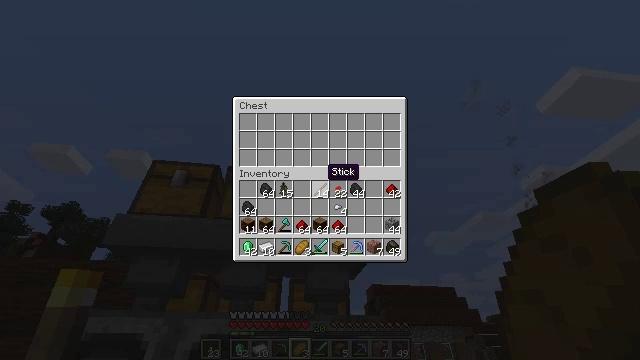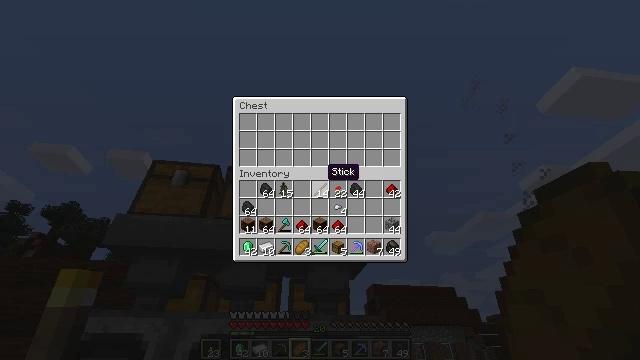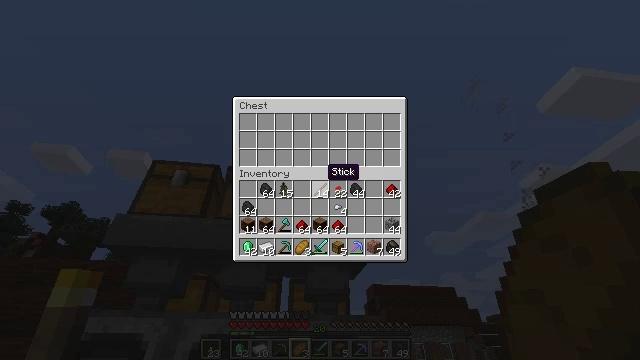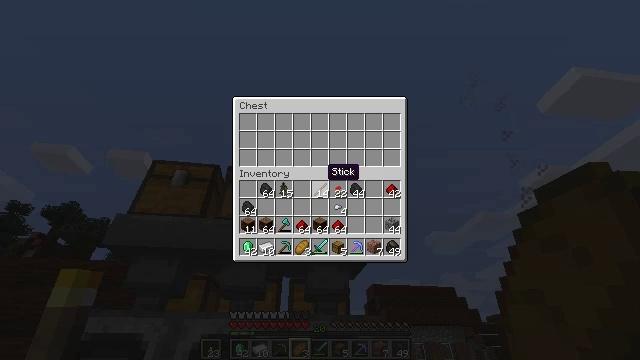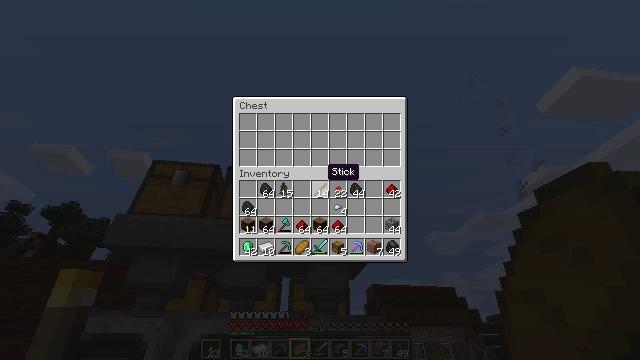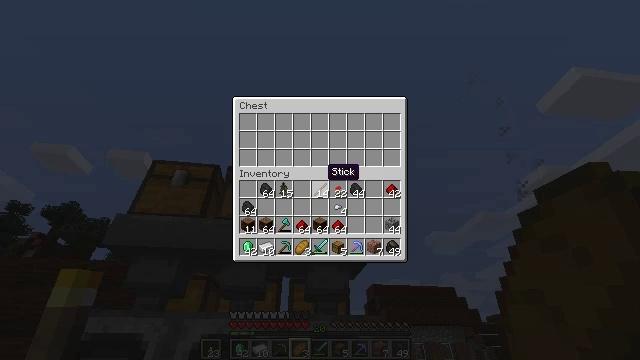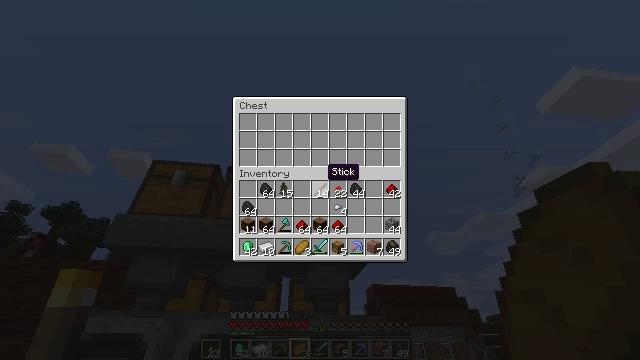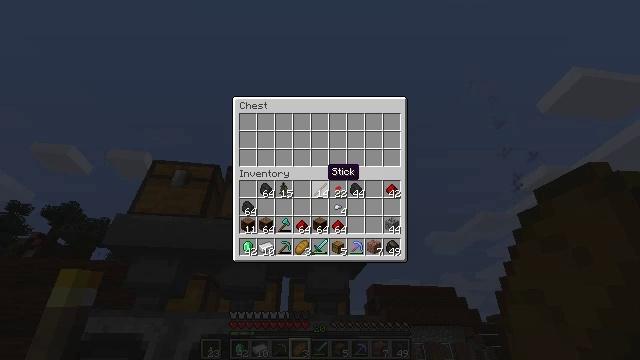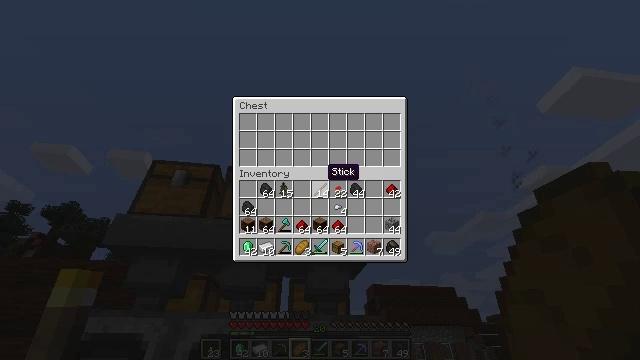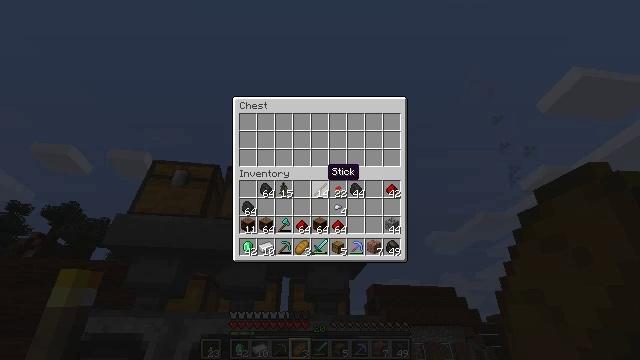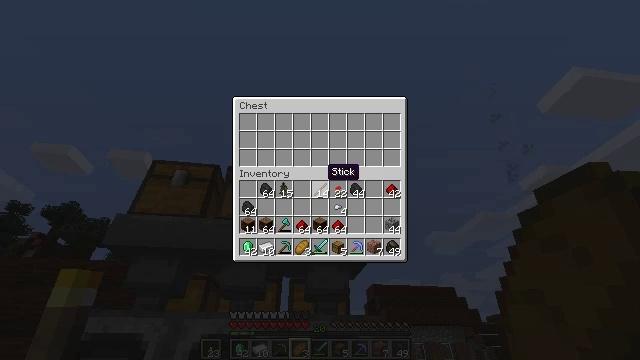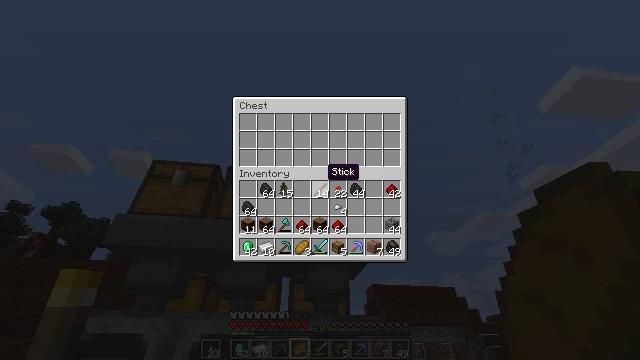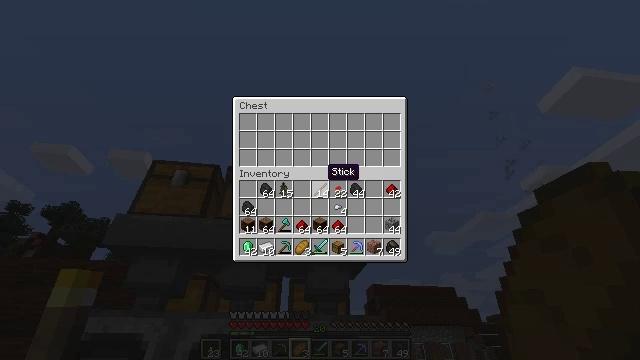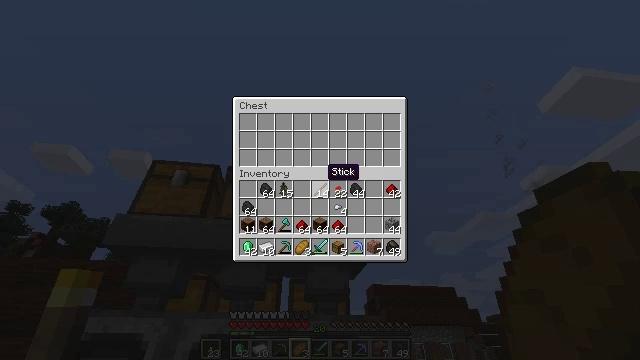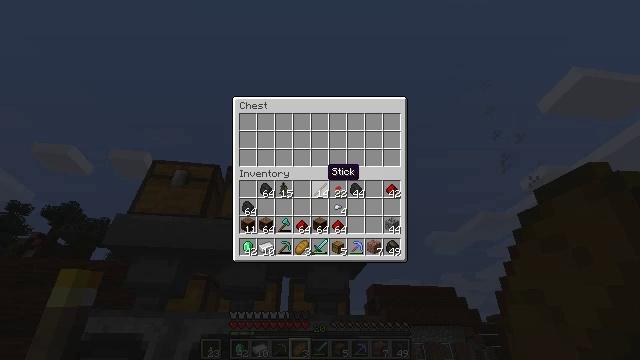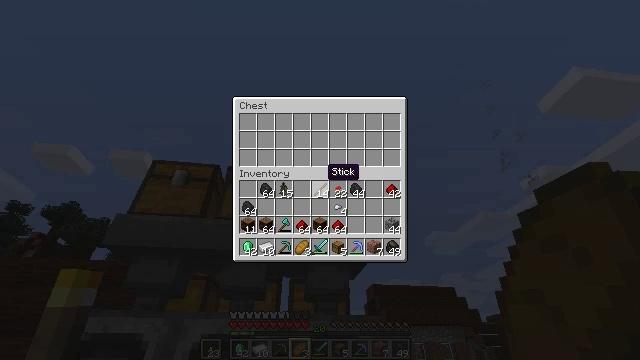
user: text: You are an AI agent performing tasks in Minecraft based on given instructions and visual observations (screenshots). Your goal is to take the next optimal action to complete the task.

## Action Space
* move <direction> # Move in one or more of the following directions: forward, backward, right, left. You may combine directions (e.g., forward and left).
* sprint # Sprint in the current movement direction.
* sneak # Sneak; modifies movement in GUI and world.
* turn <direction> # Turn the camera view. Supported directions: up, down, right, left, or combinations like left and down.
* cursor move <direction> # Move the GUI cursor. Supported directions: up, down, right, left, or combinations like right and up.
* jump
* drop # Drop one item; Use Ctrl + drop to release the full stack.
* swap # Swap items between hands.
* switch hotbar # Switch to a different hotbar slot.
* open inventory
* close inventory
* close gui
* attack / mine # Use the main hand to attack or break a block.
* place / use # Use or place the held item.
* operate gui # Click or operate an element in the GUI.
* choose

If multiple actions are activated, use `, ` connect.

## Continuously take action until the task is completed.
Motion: motion action
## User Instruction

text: Combine materials on the crafting table to make an emerald.
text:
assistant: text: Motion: no_op
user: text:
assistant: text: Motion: no_op
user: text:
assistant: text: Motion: no_op
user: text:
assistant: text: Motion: no_op
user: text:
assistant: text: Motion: no_op
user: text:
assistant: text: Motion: no_op
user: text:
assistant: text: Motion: no_op
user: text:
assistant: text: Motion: no_op
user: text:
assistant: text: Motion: no_op
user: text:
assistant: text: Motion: no_op
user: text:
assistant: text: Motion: no_op
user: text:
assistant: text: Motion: no_op
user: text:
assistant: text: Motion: no_op
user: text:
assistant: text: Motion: no_op
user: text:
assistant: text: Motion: no_op
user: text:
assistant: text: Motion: no_op
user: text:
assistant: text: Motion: no_op
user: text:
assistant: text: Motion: no_op
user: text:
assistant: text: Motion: no_op
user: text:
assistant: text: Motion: no_op
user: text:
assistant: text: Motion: no_op
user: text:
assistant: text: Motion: no_op
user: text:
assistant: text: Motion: no_op
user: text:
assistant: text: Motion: no_op
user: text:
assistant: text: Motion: no_op
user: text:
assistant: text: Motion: no_op
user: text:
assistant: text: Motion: no_op
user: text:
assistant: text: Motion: no_op
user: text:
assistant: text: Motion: no_op
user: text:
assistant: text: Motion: no_op